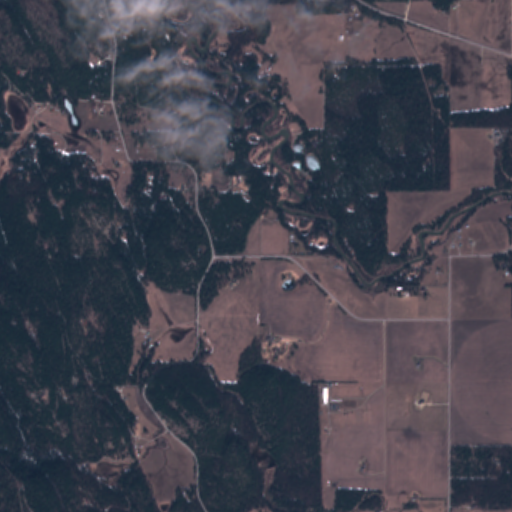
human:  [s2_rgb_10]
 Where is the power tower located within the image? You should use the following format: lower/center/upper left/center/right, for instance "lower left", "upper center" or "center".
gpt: The power tower is located in the upper right of the image.
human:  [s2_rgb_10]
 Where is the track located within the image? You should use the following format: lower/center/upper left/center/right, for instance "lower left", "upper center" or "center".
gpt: There is no track in the image.